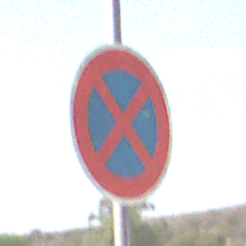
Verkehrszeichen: AbsolutesHalteverbot
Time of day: MorningAfternoon
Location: Outdoor (Nature)
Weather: PartlyCloudy
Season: NotSpecified
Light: Natural